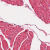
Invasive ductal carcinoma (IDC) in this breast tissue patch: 0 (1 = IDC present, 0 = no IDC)